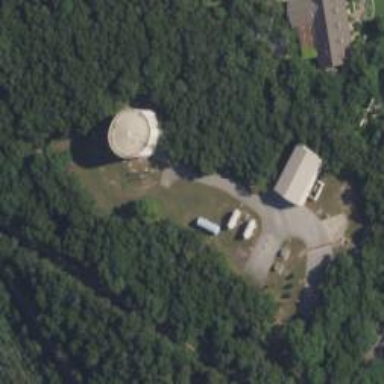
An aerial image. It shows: Storage tank with man-made structure.